Interaction volume radius: 5 \u00c5
Interaction volume height: 25 \u00c5
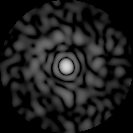
Disorder parameter: 0.8345